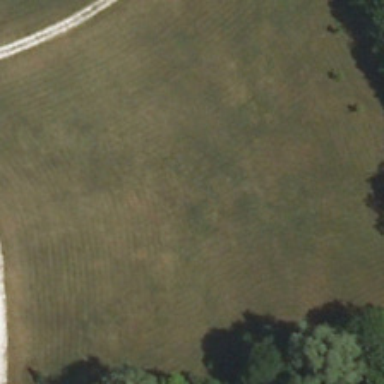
Several green trees and road are around a piece of green trees .